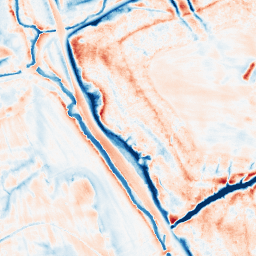
Category: trend_removal
Decomposition family: local_polynomial
Decomposition parameters: window_size: 21
degree: 3
Upsampling method: bicubic
Upsampling parameters: scale: 4
Upsampling scale: 4